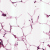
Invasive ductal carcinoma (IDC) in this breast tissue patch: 0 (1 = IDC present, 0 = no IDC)